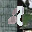
Label: 2